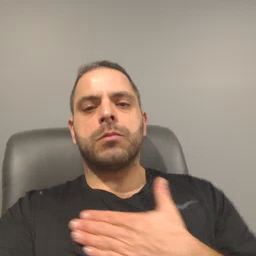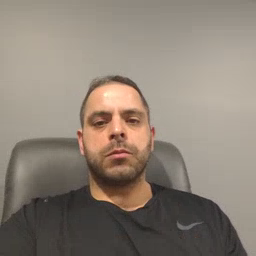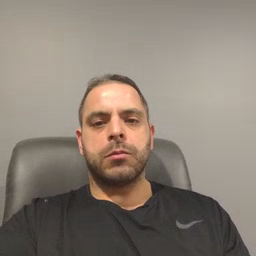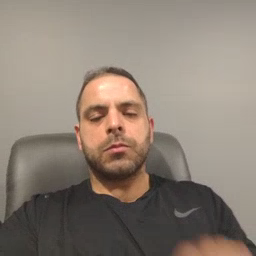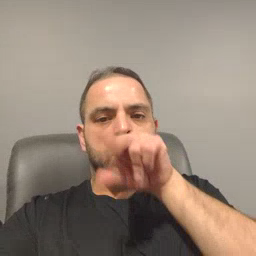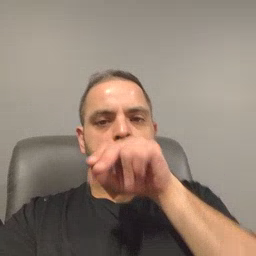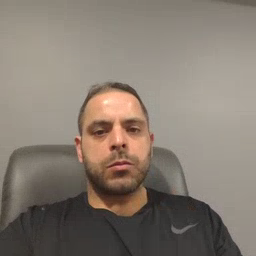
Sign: duck